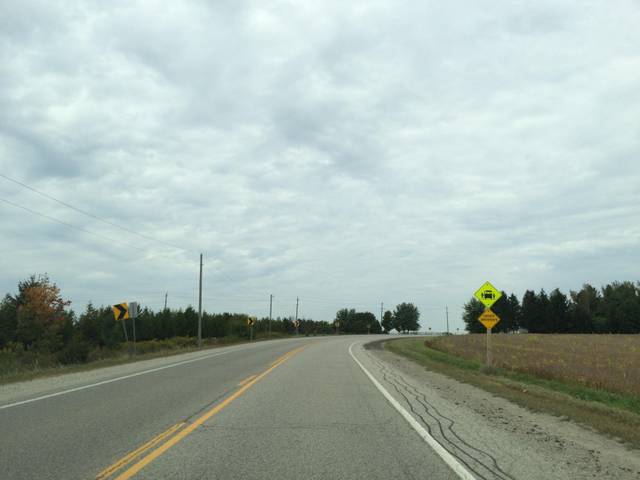
Region: Canada
Coordinates: 43.665, -80.445